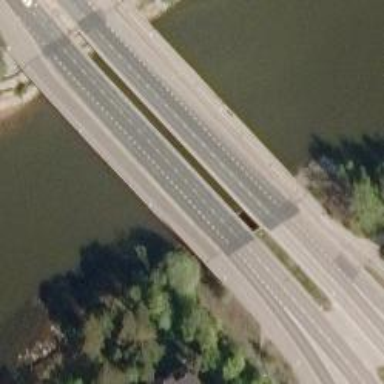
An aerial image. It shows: Bridge.